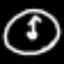
Label: clock